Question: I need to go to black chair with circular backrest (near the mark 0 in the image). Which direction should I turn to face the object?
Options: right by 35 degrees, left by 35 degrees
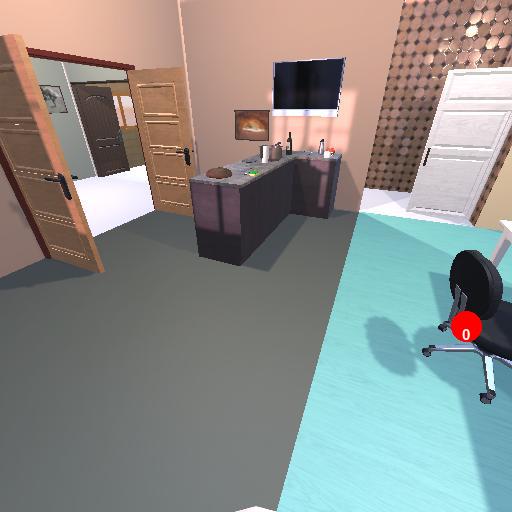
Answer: right by 35 degrees